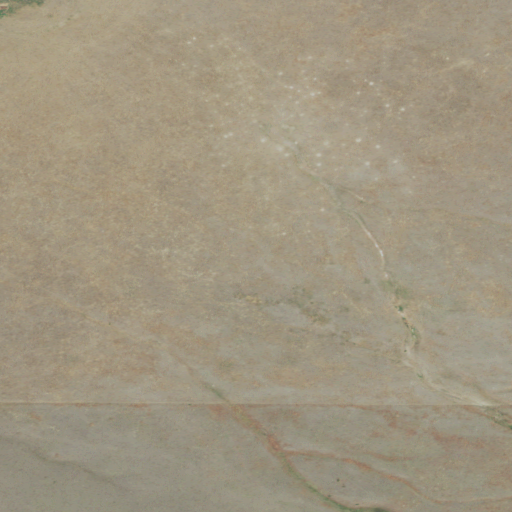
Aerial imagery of valley in Montana named Hickory Coulee containing grassland and shrub